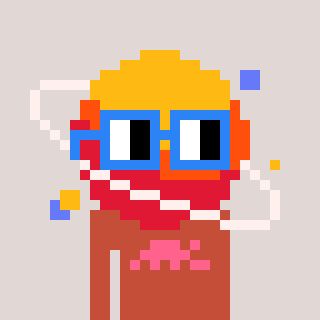
a pixel art character with square blue glasses, a saturn-shaped head and a rust-colored body on a warm background